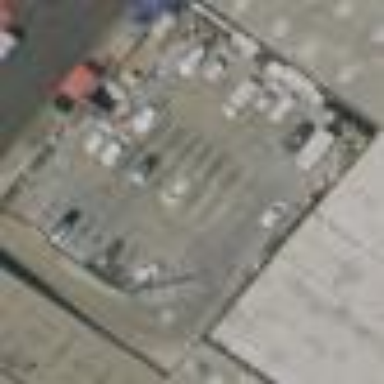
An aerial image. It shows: Warehouse.